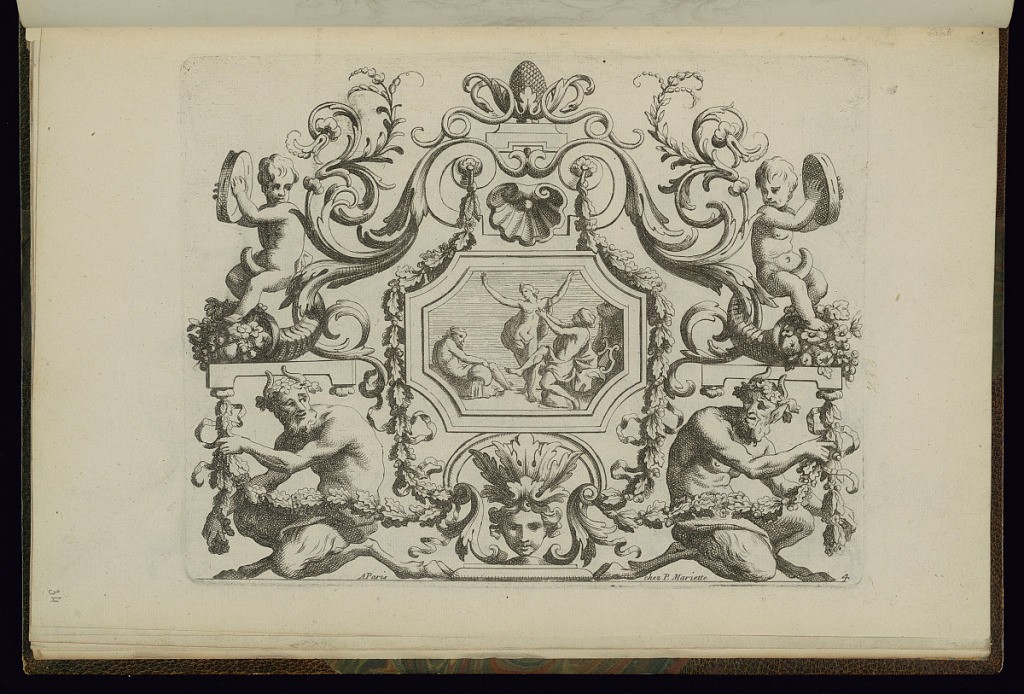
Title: Ornament Panel Design
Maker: Nicolas Pierre Loir, French, 1624 - 1679
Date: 1660–1716
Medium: Engraving and etching on paper
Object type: Print
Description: Ornament panel design with a central cartouche of three women with a spilling jug of water and a lyre, framed by foliate scrolls, festoons of leaves, shells, rosettes, fleurons, an acorn, mask (mascaron), putti playing tambourines, cornucopia of fruit and flowers, ribbons, and satyr/fauns. The plate is numbered.